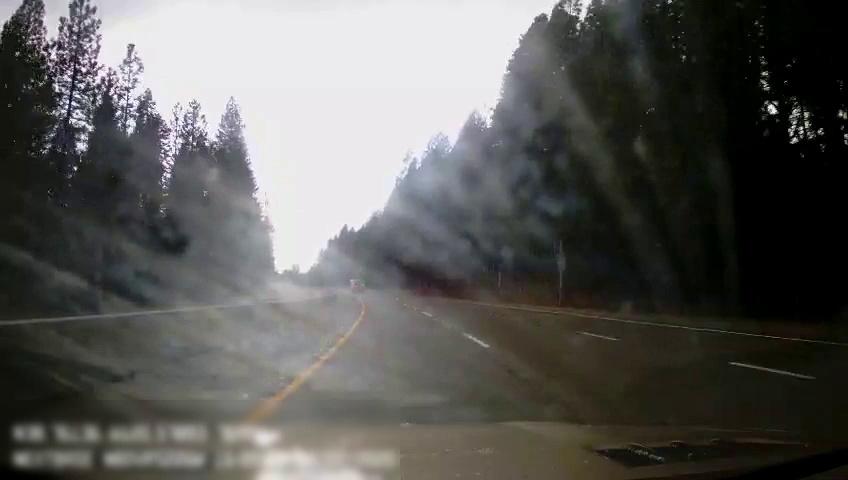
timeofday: Day
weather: Cloudy
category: Drivable Space
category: Drivable Space
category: Vehicles | Van
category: Lanes | Current Lane
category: Lanes | Alternate Lane
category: Lanes | Alternate Lane
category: Lanes | Alternate Lane